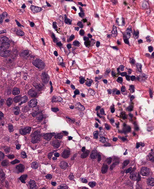
Tumor epithelial tissue: yes
Tumor-associated stroma tissue: yes
Normal tissue: no